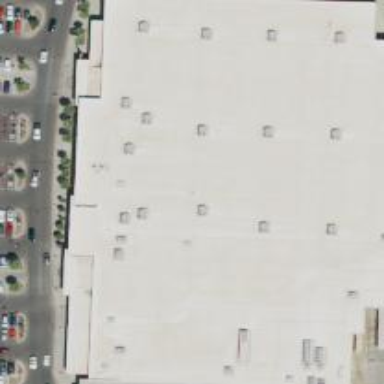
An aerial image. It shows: Retail building housing supermarket.